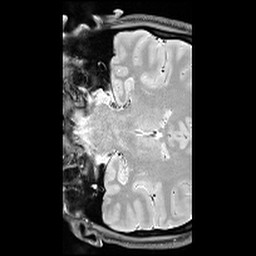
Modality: T1w
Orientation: coronal
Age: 24
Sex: female
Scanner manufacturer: siemens
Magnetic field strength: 3 T
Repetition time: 6.5 s
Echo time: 0.016 s